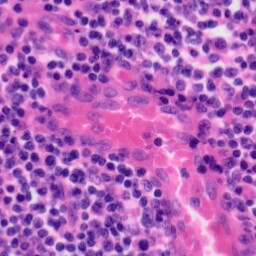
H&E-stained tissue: Tonsil